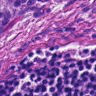
Metastatic tissue present: yes